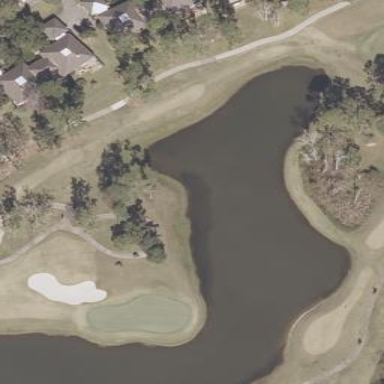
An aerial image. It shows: Pond with natural water.